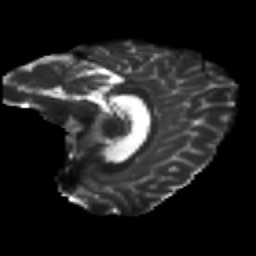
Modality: T2w
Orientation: sagittal
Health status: healthy
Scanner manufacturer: philips
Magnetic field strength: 3 T
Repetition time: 9.75 s
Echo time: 0.092 s